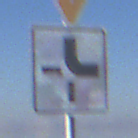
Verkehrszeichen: VerlaufVorfahrtsstrasse4
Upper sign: VorfahrtGewaehren
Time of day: MorningAfternoon
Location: Outdoor (Nature)
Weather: PartlyCloudy
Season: NotSpecified
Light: Natural